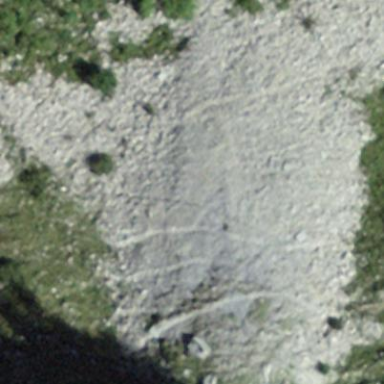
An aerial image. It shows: Natural scree.